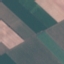
Label: AnnualCrop